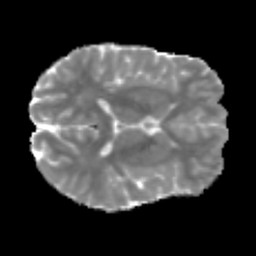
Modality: MD
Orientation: axial
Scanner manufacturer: siemens
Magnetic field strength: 3 T
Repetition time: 3.6 s
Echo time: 0.092 s